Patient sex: F
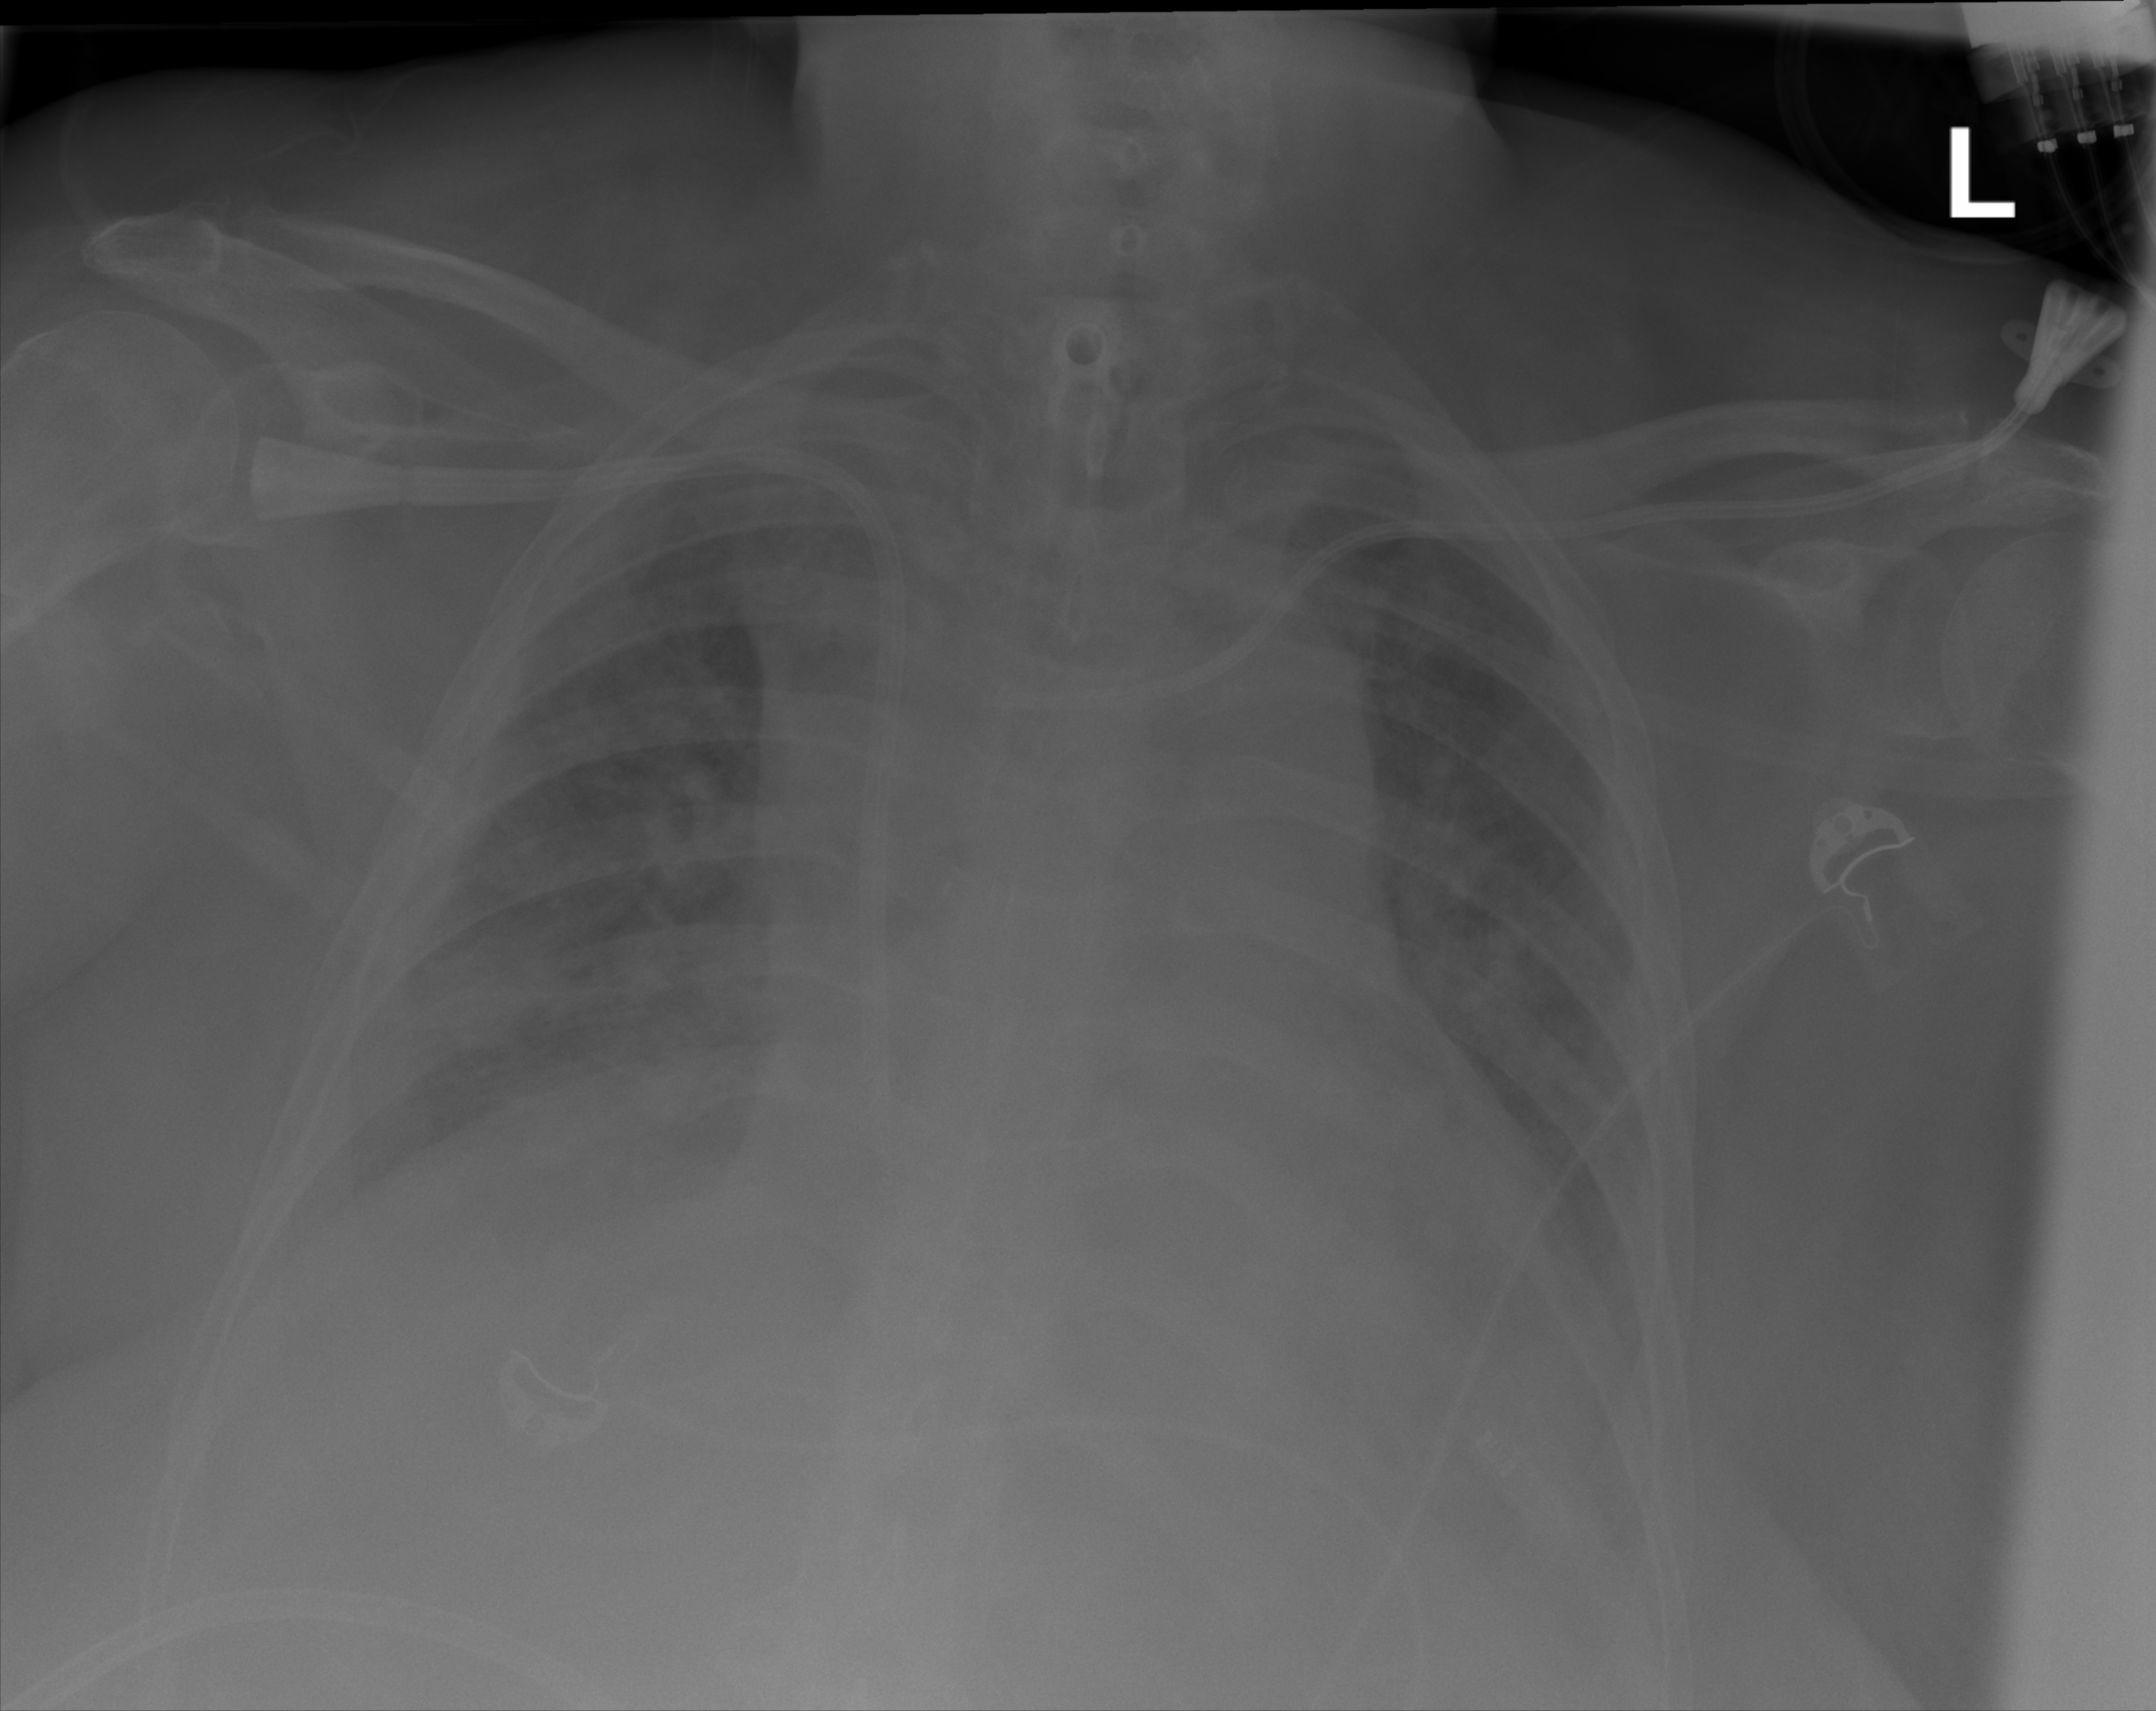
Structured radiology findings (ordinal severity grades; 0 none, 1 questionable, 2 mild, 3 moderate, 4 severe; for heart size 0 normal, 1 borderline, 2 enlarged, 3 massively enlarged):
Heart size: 2
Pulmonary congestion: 2
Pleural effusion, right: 2
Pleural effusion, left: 2
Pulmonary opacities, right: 2
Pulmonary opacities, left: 2
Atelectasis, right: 2
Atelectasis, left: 2